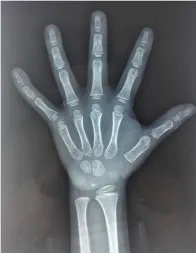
Information on case 1. (B) Plain X-ray of left hand and wrist.
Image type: radiology (x_ray)